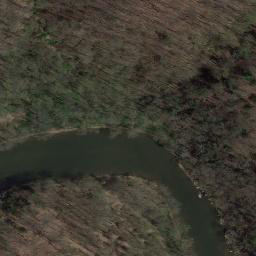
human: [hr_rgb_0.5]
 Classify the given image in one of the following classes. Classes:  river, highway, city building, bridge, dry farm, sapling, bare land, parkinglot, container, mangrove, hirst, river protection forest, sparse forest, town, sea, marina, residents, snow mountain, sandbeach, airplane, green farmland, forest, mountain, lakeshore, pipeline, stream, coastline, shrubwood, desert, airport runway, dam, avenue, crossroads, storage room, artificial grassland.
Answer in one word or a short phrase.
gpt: river